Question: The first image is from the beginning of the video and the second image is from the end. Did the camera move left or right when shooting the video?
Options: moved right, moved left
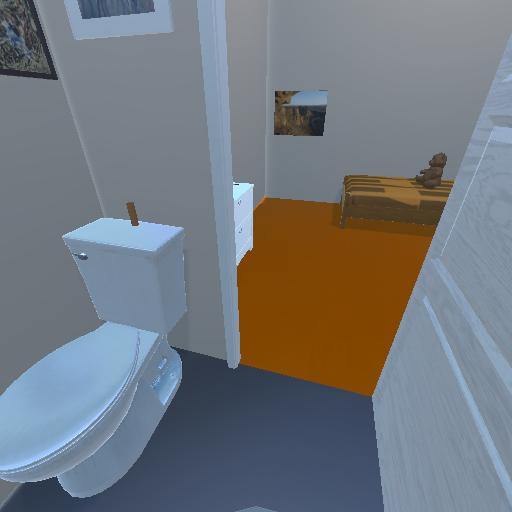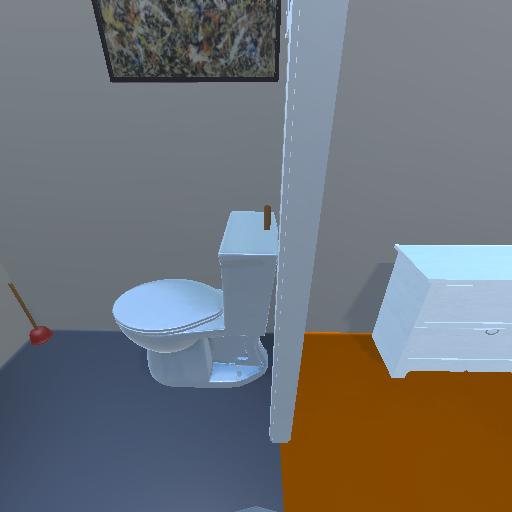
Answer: moved right